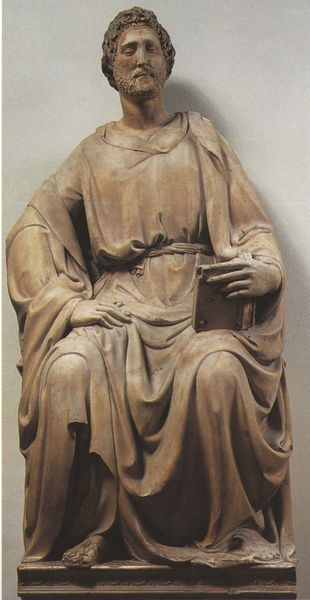
Titel: Hl. Lukas
Künstler: Nanni di Banco
Institution: Florenz, Museo dell’Opera del Duomo
Schlagwörter: fuß, hand, kopf, mann, umhang, ocker, sitzen, ausschnitt, braun, finger, geste, grau, haar, holz, marmor, mund, nase, stirn, gürtel, bart, augen, bibel, falten, gesicht, halten, kragen, mensch, sockel, stein, vollbart, hals, hände, portrait, auge, figur, gewand, haare, kutte, mantel, sitzend, lippen, locken, schultern, skulptur, statue, füße, italien, tafel, kordel, podest, knie, zehen, aufstützen, kinnbart, geschlossen, foto, buch, groß, sitzfigur, schnitzerei, sandale, florenz, mönch, heiliger, gelehrter, kaputze, markus, apostel, gegürtet, lukas, ungefasst, lipppen, arm angewinkelt, ssitzend, rennaisance, #licken